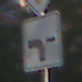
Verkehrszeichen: VerlaufVorfahrtsstrasse6
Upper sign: Vorfahrtsstrasse
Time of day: MorningAfternoon
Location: Outdoor (Suburban)
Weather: PartlyCloudy
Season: NotSpecified
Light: Natural